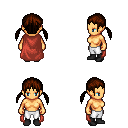
a pixel art fantasy rpg character, female body template, human, tanned skin, maroon cape, white pants, brown twin-tailed hairstyle, black shoes, four views (front, back, left, right), 2x2 character sprite sheet, small pixel art, hard edges, no anti-aliasing